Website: ulta-beauty
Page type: delivery-shipping
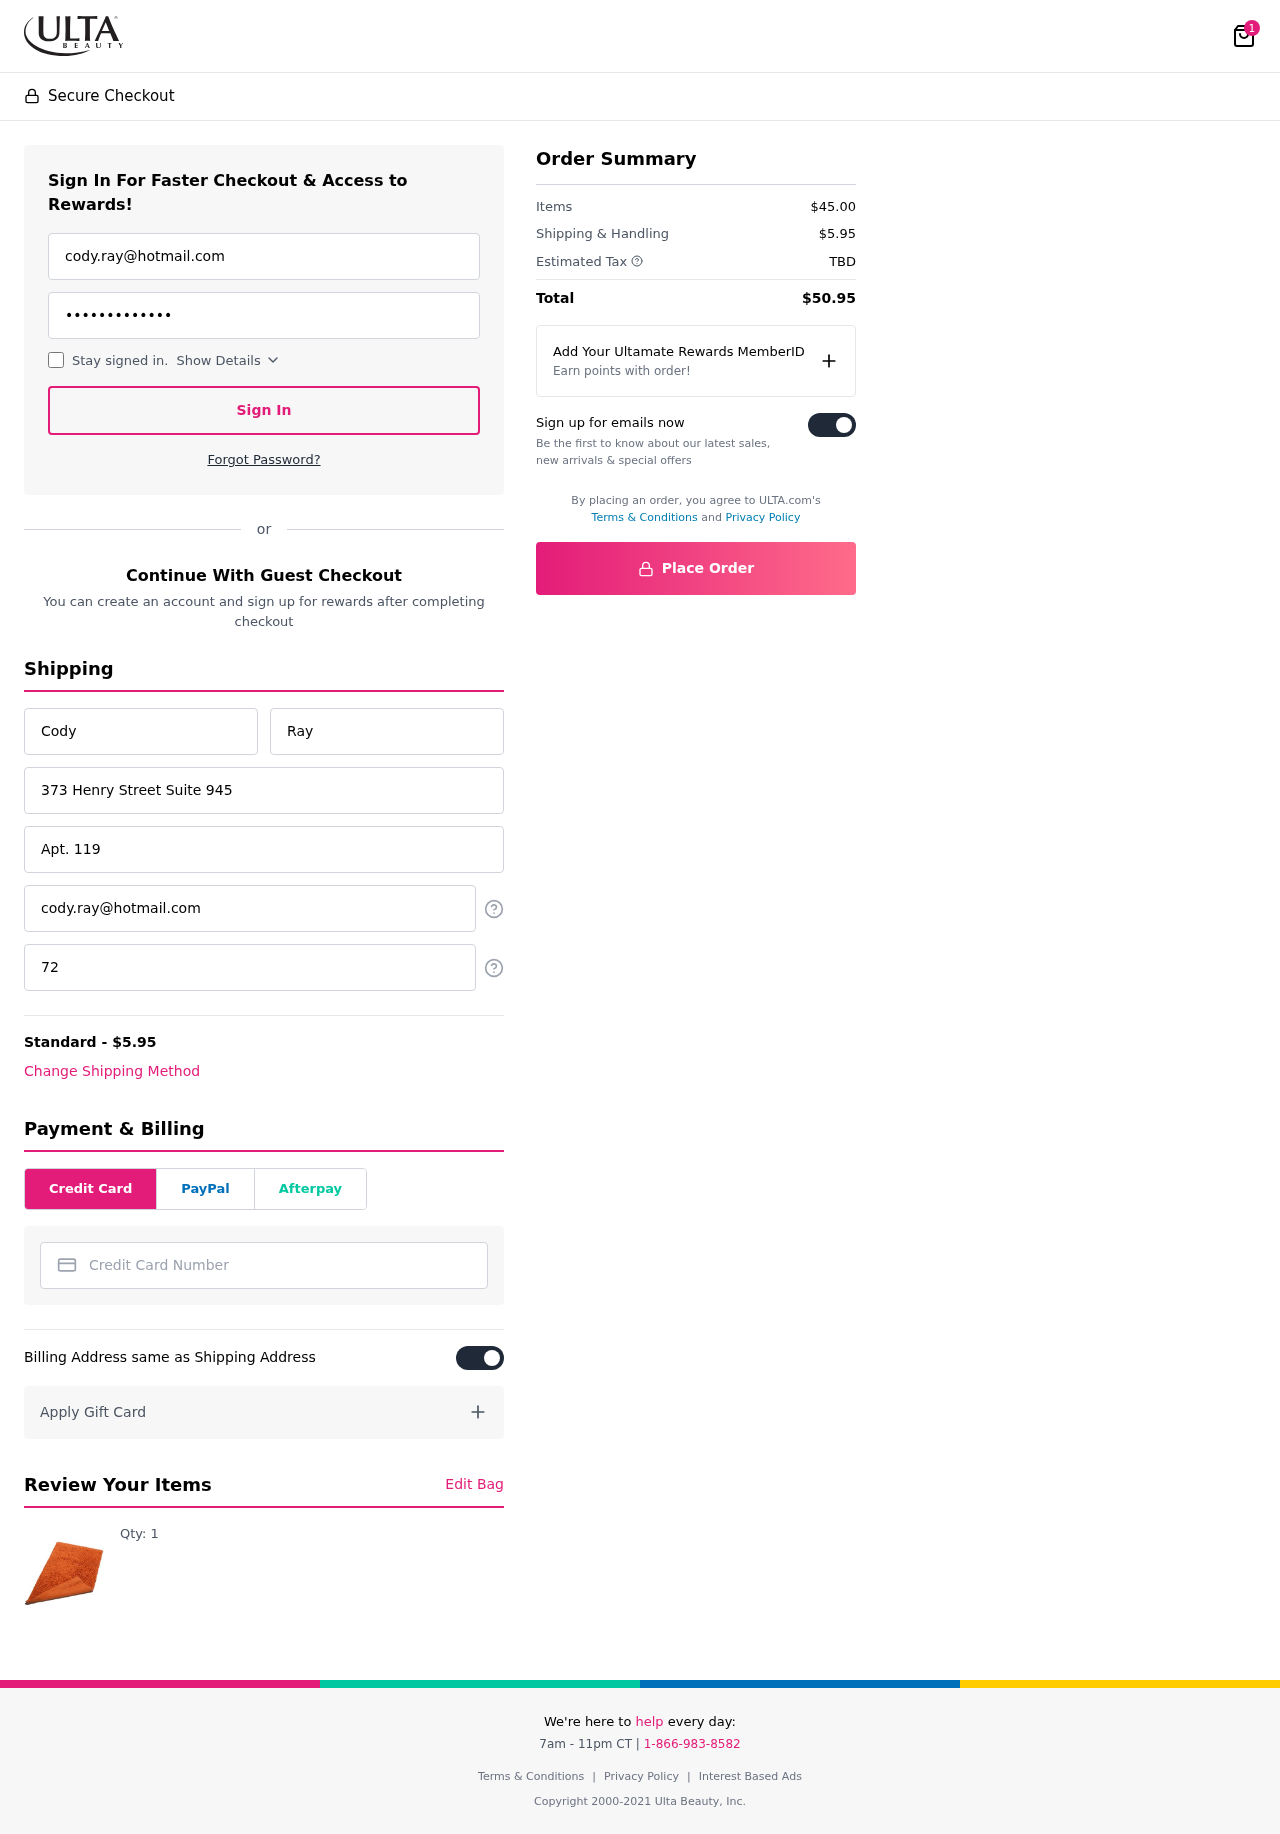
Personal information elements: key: PII_CARD_NUMBER
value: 2283 1173 5560 6241
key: PII_EMAIL
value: cody.ray@hotmail.com
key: PII_EMAIL2
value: cody.ray@hotmail.com
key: PII_FIRSTNAME
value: Cody
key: PII_LASTNAME
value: Ray
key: PII_PHONE
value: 7295509528
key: PII_STREET
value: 373 Henry Street Suite 945
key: PII_STREET2
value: Apt. 119
Product elements: key: PRODUCT1_QUANTITY
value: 1
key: PRODUCT1
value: Qty: 1
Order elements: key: ORDER_NUM_ITEMS
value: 1
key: ORDER_SHIPPING_COST
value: $5.95
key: ORDER_SUBTOTAL
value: $45.00
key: ORDER_TAX
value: TBD
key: ORDER_TOTAL
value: $50.95